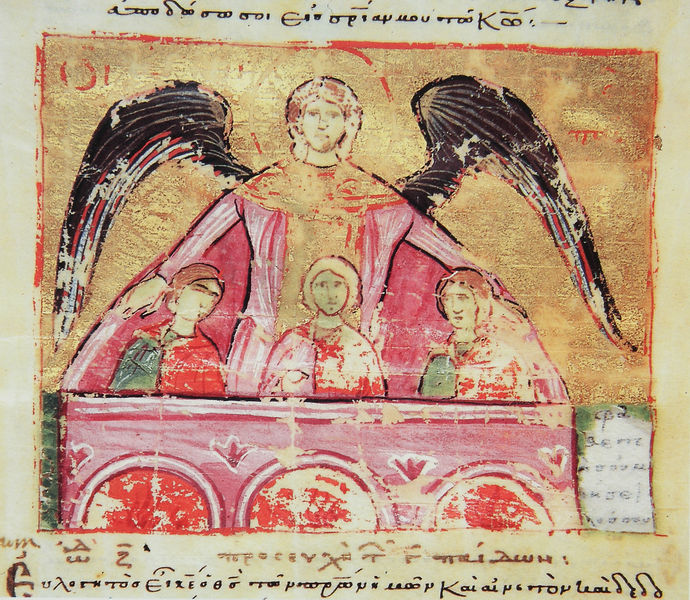
Titel: Evangeliar aus Palermo Dep. Museo 4
Institution: Palermo, Zentralbibliothek der Region Sezilien
Schlagwörter: flügel, gott, umhang, grün, menschen, braun, kreide, männer, schwarz, zeichnung, rot, gesichter, arme, bibel, stein, bild, gewand, gold, haare, drei, rosa, engel, schrift, umarmung, bogen, figuren, inschrift, bögen, pink, buch, kontur, illustration, text, kranz, schein, arabisch, heiligenschein, grab, jesus, griechisch, mittelalter, segen, segnen, heilige, fresko, jünger, schutzengel, magdalena, fresco, auferstehung, handschrift, beschützen, schutz, ausbreiten, jünglinge, gabriel, buchmalerei, evangelium, 3, buchmelerei, buchmalereitext, marienj